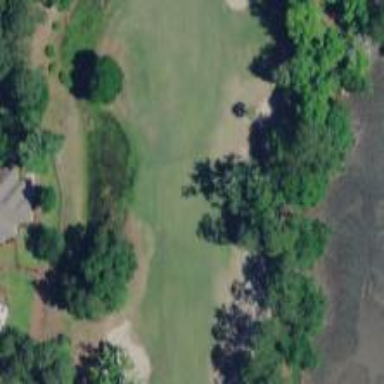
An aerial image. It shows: Path for golf carts.